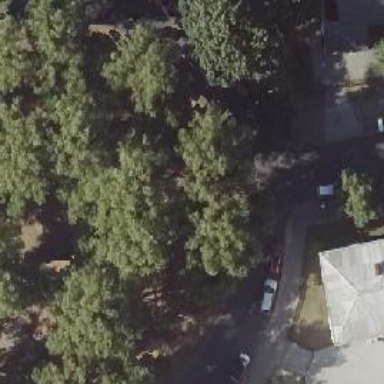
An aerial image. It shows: Broadleaved deciduous tree located in park.